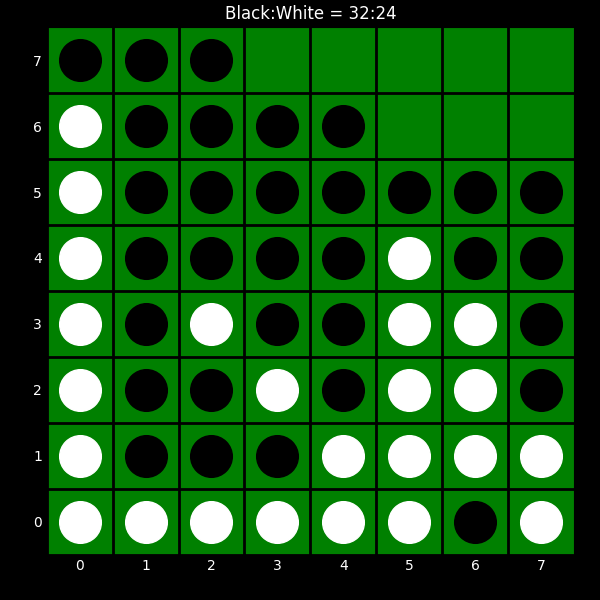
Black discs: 32
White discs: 24